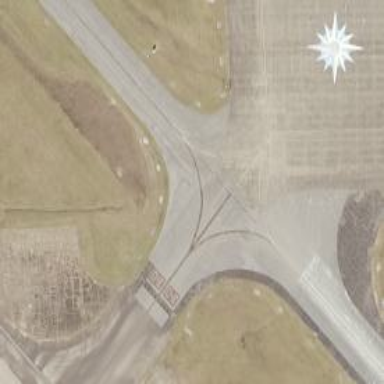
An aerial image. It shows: Asphalt taxiway in the airport.